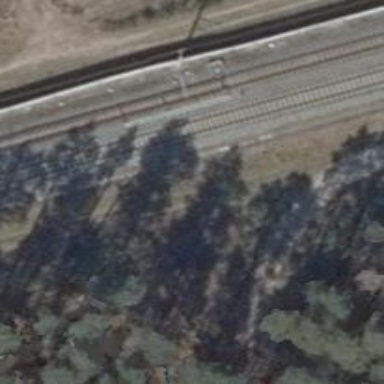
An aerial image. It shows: Solitary milestone along the railway.